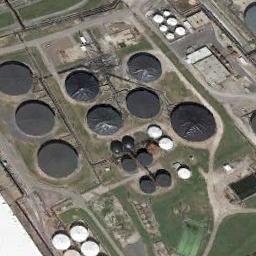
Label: storage_tank